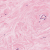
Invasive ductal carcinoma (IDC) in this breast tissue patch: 0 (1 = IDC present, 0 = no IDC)